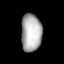
Tissue: prostate
Cell type: T cells
Senescence score: 0.7315
Nuclear area (px): 764
Mean DAPI intensity: 172.186